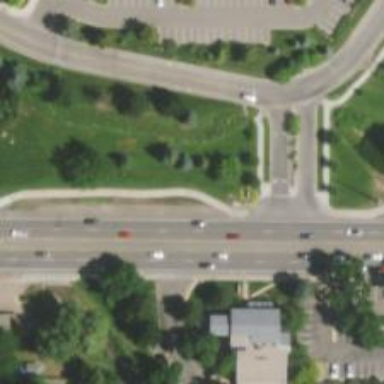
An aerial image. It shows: Footway.